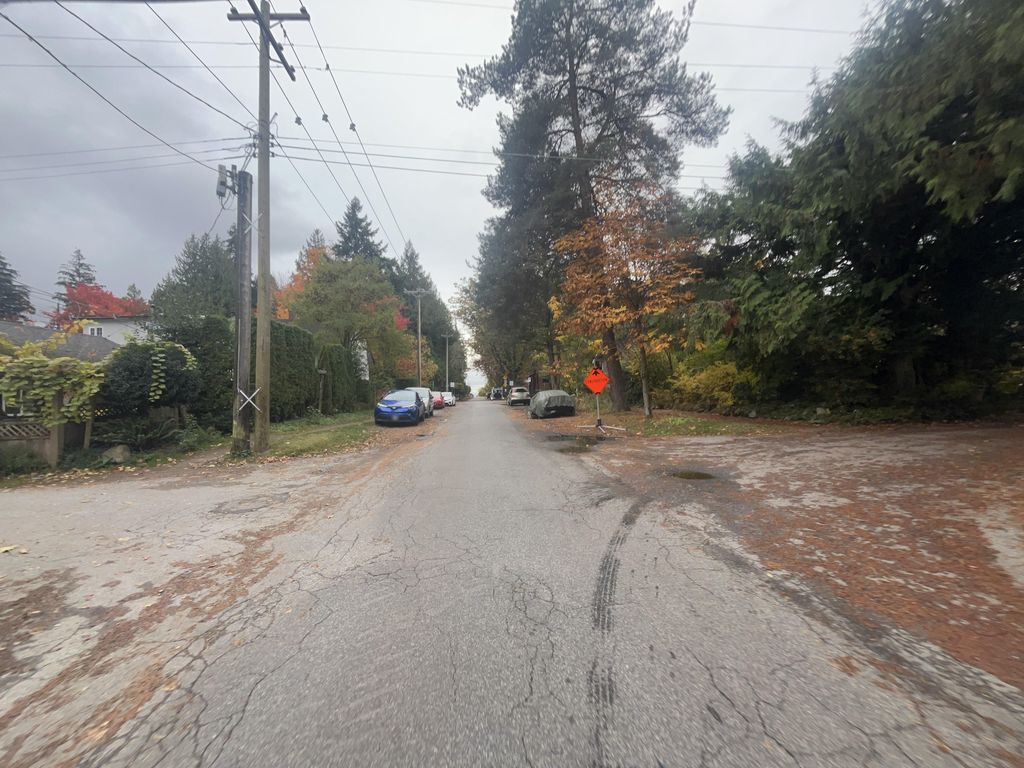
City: vancouver